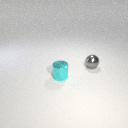
small cyan metal cylinder to the left of small gray metal sphere